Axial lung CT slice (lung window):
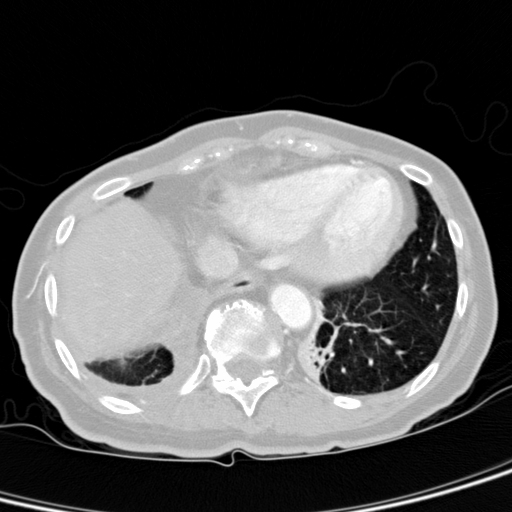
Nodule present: no